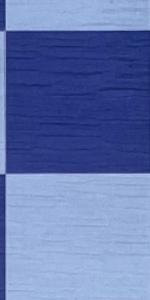
Label: Empty